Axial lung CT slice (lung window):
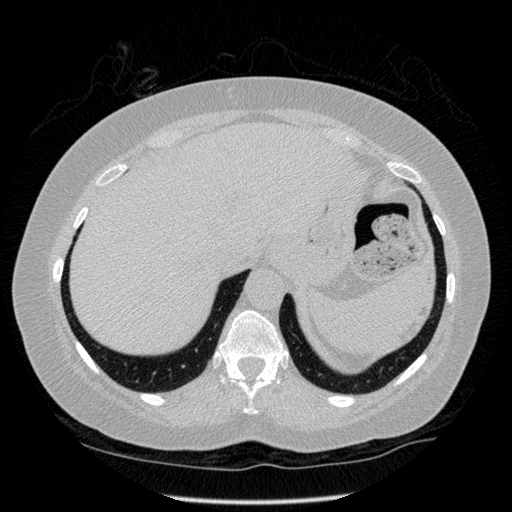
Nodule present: no